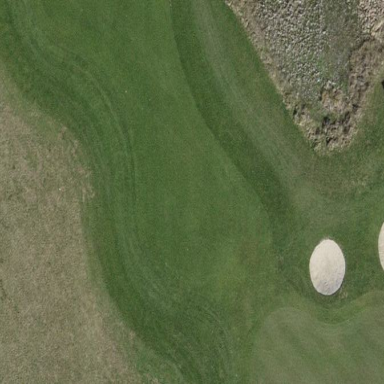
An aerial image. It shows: Golf fairway in the image.